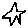
Label: star